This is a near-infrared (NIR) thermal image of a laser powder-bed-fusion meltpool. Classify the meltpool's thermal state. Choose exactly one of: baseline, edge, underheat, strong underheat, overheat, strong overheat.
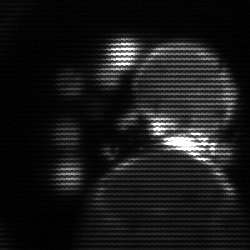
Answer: baseline